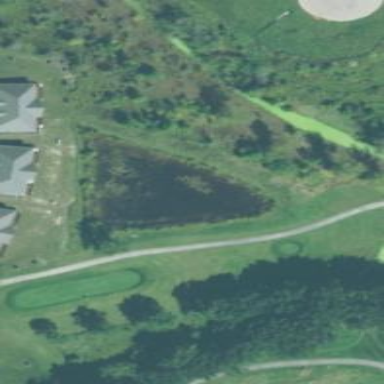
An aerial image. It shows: Picturesque scene of golf course with lateral water hazard.